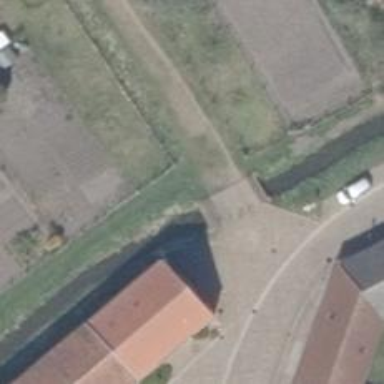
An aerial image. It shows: Unclassified road with concrete bridge and no sidewalk.